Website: macys
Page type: delivery-shipping
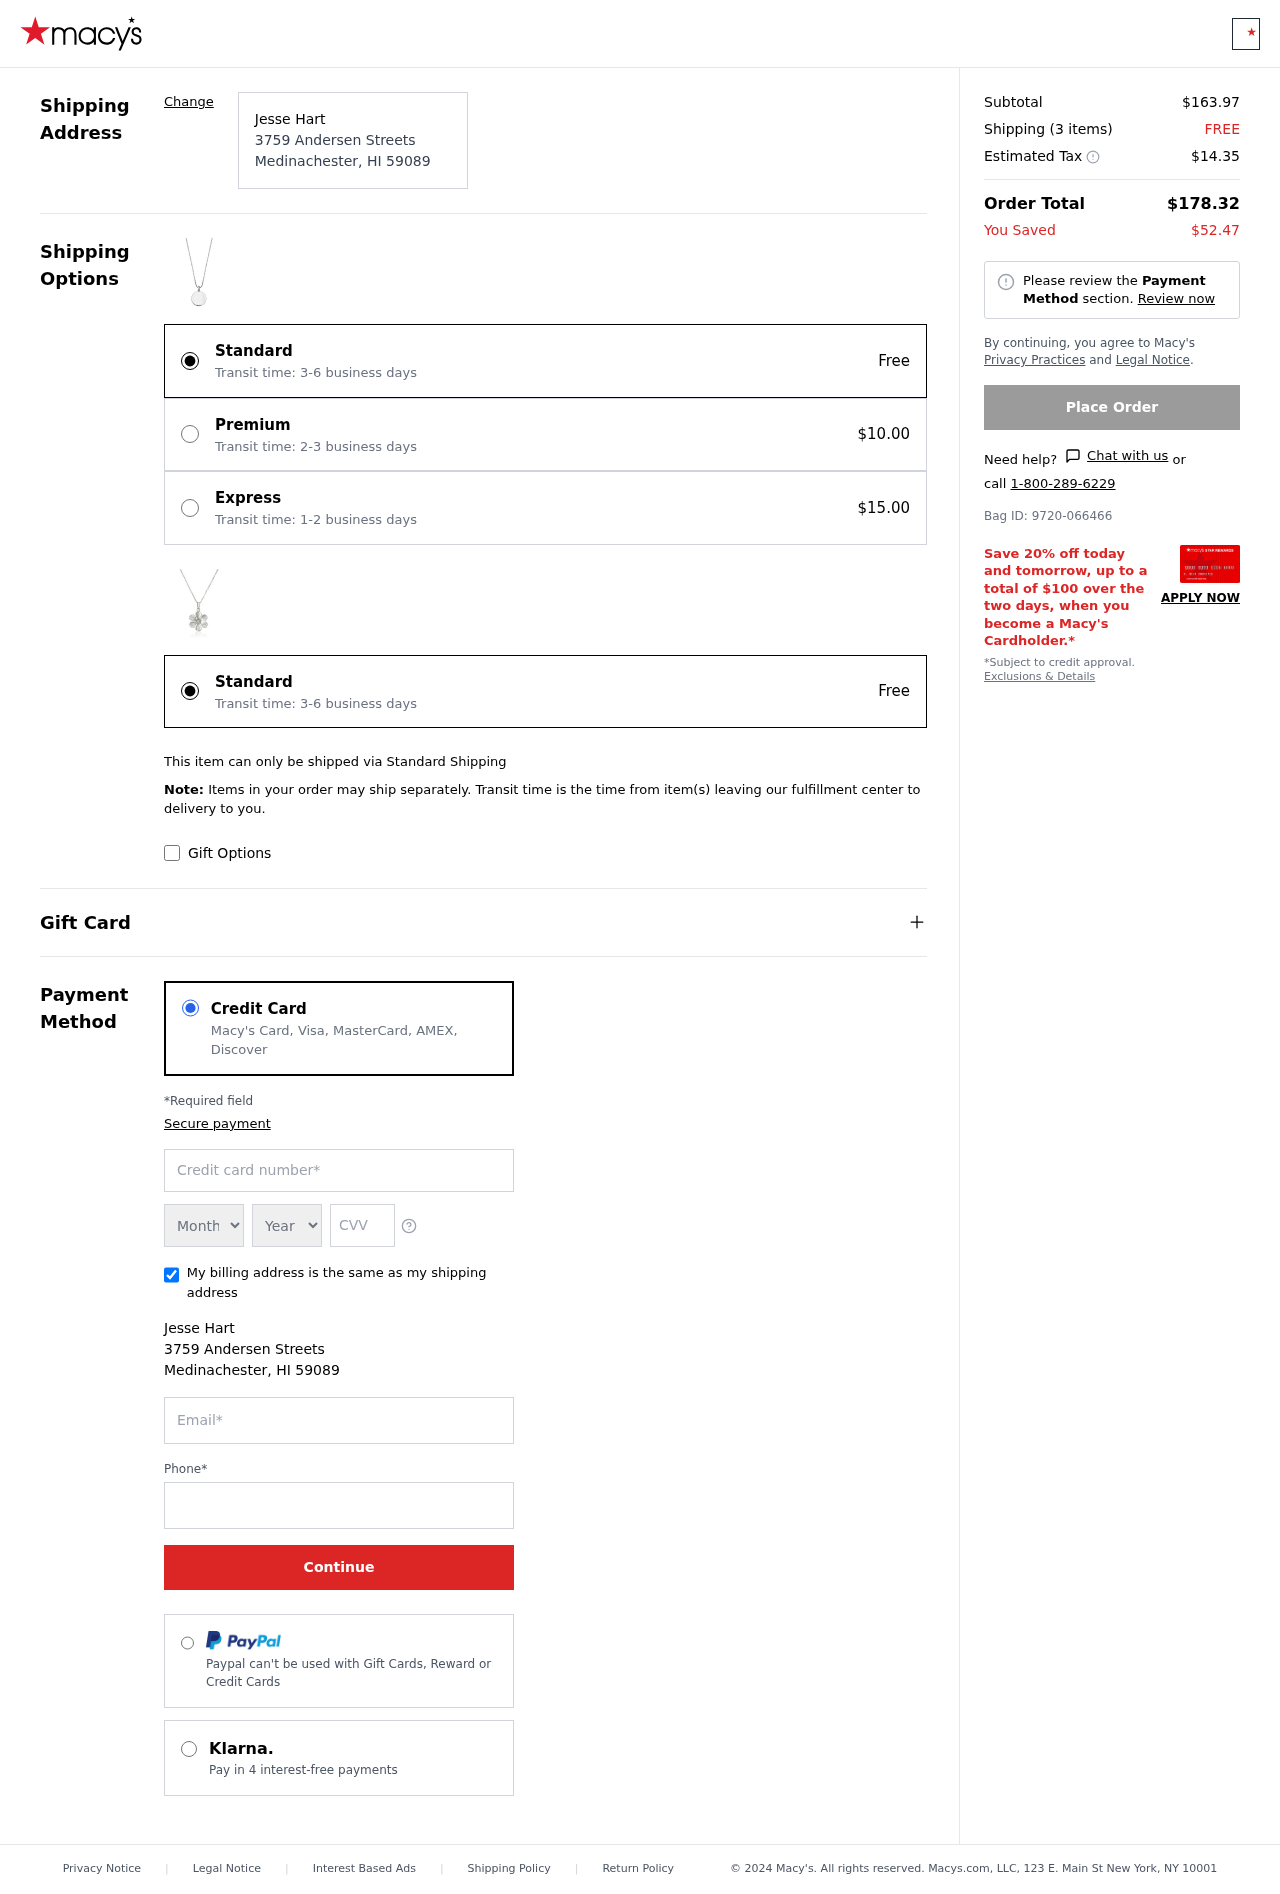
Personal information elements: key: PII_CARD_EXPIRY_MONTH
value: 01
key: PII_CARD_EXPIRY_YEAR
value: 29
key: PII_CITY
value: Medinachester
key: PII_CITY_STATE_ZIP
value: Medinachester, HI 59089
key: PII_FULLNAME
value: Jesse Hart
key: PII_POSTCODE
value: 59089
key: PII_STATE_ABBR
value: HI
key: PII_STREET
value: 3759 Andersen Streets
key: PII_CARD_NUMBER
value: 3406 3041 6527 268
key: PII_CARD_CVV
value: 1891
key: PII_EMAIL
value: jhart@gmail.com
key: PII_PHONE
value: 3425181801
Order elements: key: ORDER_SUBTOTAL
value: $163.97
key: ORDER_NUM_ITEMS
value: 3
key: ORDER_SHIPPING_COST
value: FREE
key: ORDER_TAX
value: $14.35
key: ORDER_TOTAL
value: $178.32
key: ORDER_SAVINGS
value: $52.47
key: ORDER_BAG_ID
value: Bag ID: 9720-066466